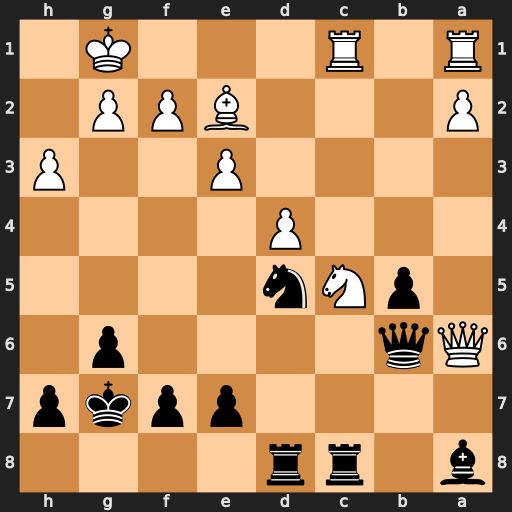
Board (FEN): b1rr4/4ppkp/Qq4p1/1pNn4/3P4/4P2P/P3BPP1/R1R3K1
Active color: b
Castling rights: -
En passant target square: -
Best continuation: Rxc5 Qxb6 Rxc1+ Rxc1 Nxb6